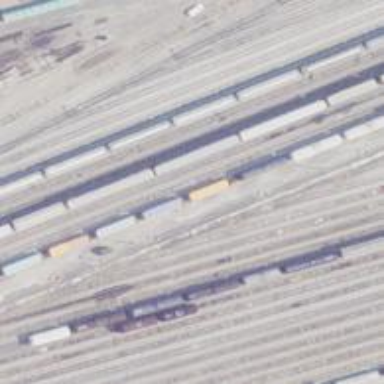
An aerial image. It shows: Railway yard.